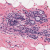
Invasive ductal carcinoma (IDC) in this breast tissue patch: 0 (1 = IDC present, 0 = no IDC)